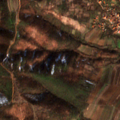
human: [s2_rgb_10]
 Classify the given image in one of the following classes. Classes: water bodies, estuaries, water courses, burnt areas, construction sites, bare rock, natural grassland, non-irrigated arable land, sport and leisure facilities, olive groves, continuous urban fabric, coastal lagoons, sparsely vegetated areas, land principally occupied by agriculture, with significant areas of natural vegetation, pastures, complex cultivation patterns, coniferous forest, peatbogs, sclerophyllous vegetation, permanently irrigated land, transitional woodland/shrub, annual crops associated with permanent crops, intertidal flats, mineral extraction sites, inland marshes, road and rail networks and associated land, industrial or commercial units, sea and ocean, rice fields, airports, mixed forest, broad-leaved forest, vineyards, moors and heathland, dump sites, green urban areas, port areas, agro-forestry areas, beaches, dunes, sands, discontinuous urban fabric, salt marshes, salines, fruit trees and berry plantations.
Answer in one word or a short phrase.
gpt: non-irrigated arable land, complex cultivation patterns, land principally occupied by agriculture, with significant areas of natural vegetation, broad-leaved forest